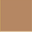
Piece: xx